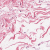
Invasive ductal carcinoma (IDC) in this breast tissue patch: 0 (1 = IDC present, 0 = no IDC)